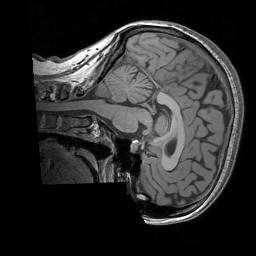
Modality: T1w
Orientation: sagittal
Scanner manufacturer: siemens
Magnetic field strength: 3 T
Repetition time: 1.83 s
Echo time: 0.00303 s